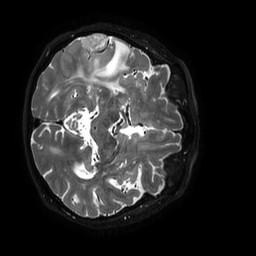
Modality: T2w
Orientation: axial
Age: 72
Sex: female
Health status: ill
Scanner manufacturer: philips
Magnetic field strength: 3 T
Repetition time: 3.5 s
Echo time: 0.3 s